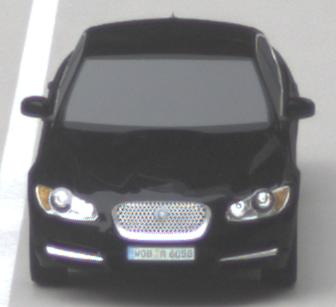
Make: Jaguar
Model: XF 3.0 V6
Detailed model: XF (X250) Limousine
Model produced from: 2010/02
Model produced until: 2010/10
Doors: 4
Color: black
Road condition: wet road
Daytime: midday
Contrast: low contrast